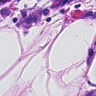
Metastatic tissue present: yes